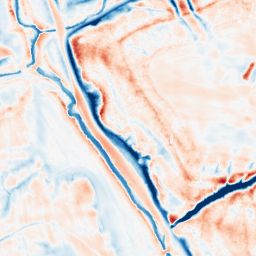
Category: trend_removal
Decomposition family: local_polynomial
Decomposition parameters: window_size: 21
degree: 1
Upsampling method: sinc_hamming
Upsampling parameters: scale: 2
kernel_size: 4
Upsampling scale: 2